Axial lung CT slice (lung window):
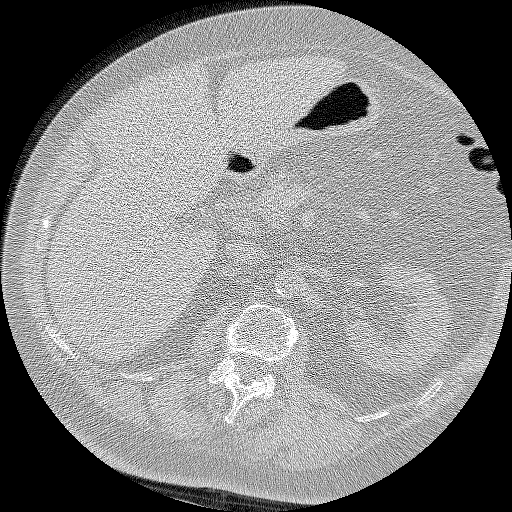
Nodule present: no